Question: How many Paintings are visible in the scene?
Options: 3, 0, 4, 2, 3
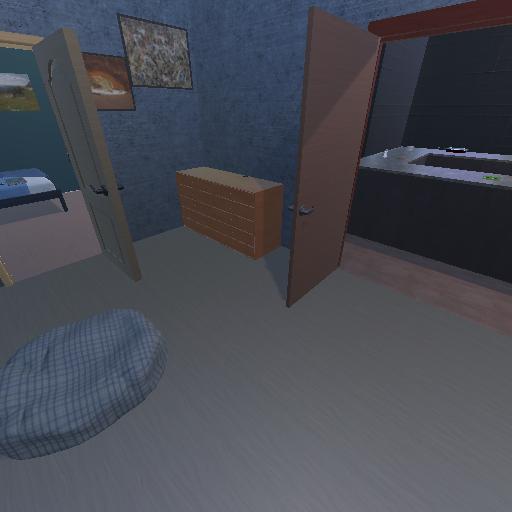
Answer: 3